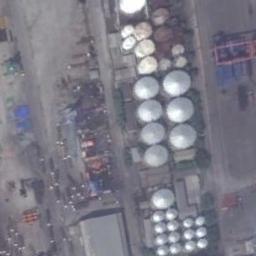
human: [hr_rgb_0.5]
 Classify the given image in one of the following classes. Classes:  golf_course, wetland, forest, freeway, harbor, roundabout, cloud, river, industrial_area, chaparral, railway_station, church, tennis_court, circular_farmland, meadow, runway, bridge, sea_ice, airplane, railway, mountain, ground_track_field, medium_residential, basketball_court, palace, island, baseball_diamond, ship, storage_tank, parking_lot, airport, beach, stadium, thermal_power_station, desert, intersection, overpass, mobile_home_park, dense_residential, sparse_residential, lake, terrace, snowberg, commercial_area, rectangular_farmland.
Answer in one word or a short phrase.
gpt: storage_tank